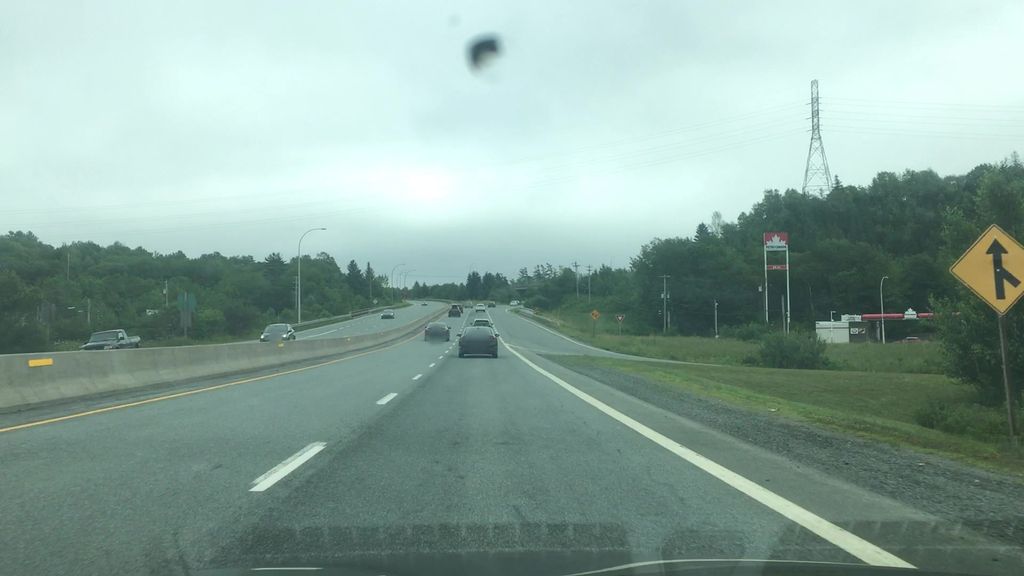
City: halifax